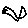
Label: fish